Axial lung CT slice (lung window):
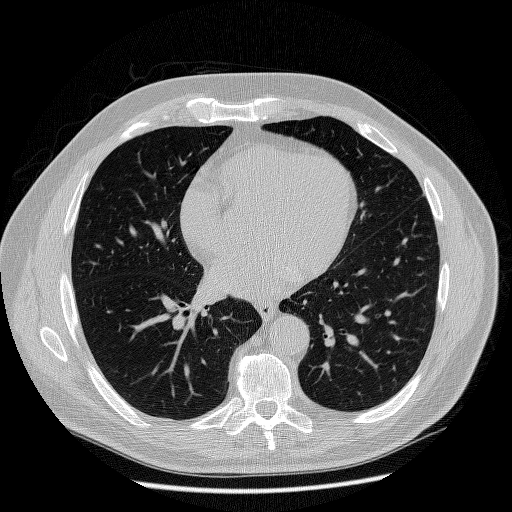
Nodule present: no